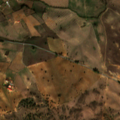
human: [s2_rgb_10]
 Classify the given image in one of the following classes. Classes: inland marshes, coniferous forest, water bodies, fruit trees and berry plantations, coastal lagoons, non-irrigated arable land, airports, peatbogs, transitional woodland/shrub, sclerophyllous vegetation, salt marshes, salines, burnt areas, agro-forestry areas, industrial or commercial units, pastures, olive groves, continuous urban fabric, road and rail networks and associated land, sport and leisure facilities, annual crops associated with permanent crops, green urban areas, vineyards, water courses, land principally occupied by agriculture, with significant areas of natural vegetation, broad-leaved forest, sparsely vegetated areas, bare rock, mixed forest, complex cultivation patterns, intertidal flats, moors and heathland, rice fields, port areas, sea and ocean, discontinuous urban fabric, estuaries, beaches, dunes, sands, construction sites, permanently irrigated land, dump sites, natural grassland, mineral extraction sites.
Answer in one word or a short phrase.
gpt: non-irrigated arable land, pastures, complex cultivation patterns, agro-forestry areas